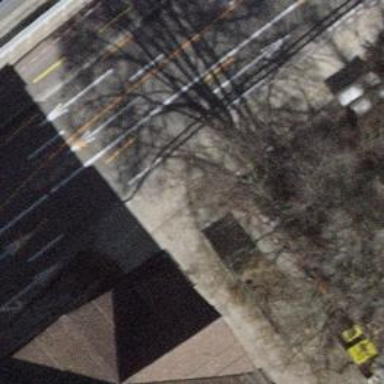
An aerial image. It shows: Primary highway with asphalt surface. There are sidewalks on both sides and cycle track on the left.